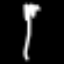
Label: fork